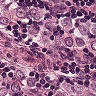
Metastatic tissue present: yes